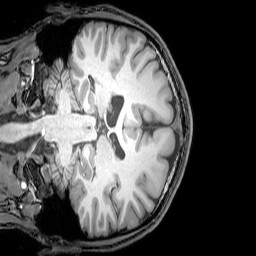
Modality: T1w
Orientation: coronal
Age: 22
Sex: male
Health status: healthy
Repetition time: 0.081 s
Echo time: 0.037 s